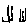
Label: cat